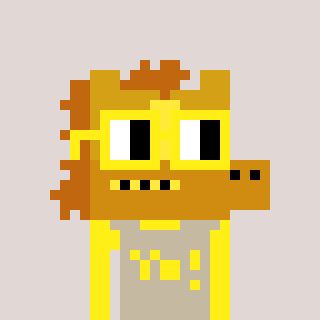
a pixel art character with square yellow glasses, a yellow horse-shaped head and a bege-colored body on a warm background